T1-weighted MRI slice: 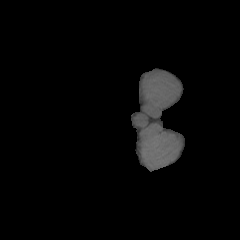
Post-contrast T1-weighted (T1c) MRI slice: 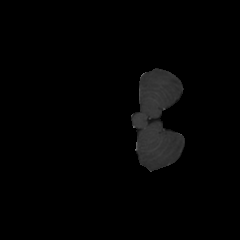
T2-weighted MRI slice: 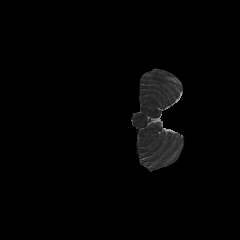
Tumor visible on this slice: no